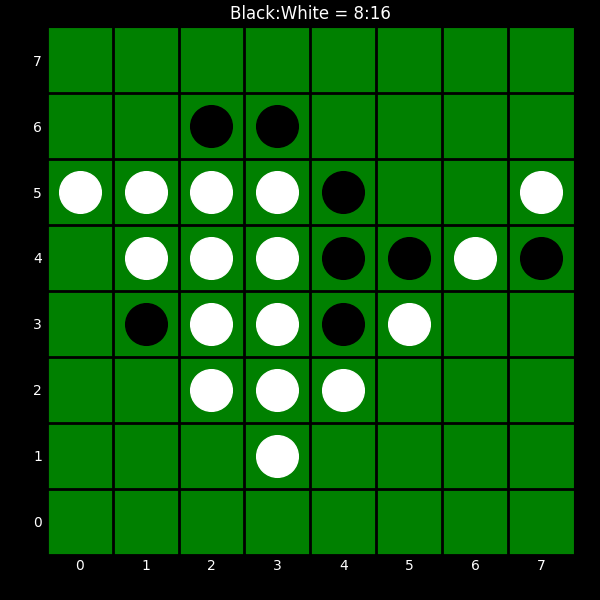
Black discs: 8
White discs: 16